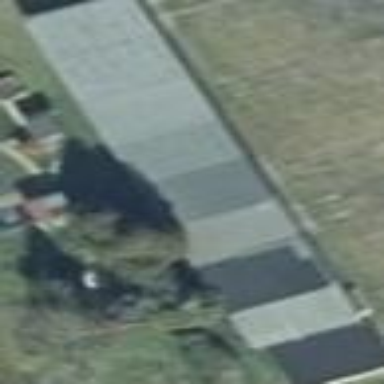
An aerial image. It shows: Group of garages.